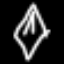
Label: diamond